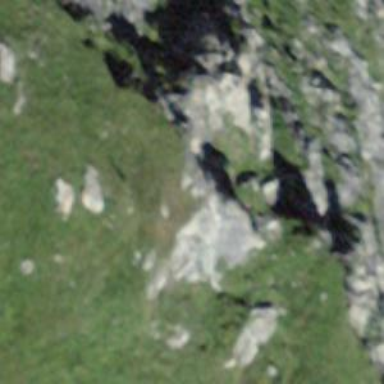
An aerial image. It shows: Natural cliff.